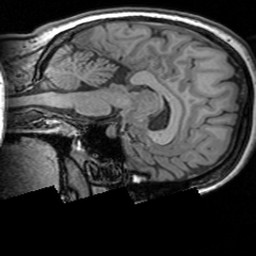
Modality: T1w
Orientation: sagittal
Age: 23
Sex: female
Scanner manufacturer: siemens
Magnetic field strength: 3 T
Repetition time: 1.63 s
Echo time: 0.00311 s